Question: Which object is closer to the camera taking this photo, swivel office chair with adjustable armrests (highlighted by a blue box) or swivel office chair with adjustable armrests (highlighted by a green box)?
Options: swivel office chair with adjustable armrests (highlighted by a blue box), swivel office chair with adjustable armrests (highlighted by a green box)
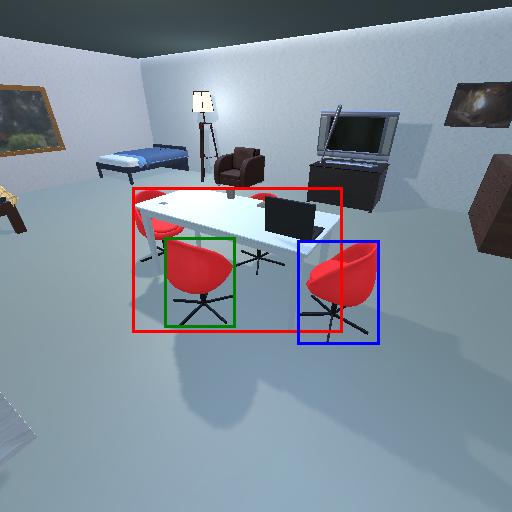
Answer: swivel office chair with adjustable armrests (highlighted by a blue box)